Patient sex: M
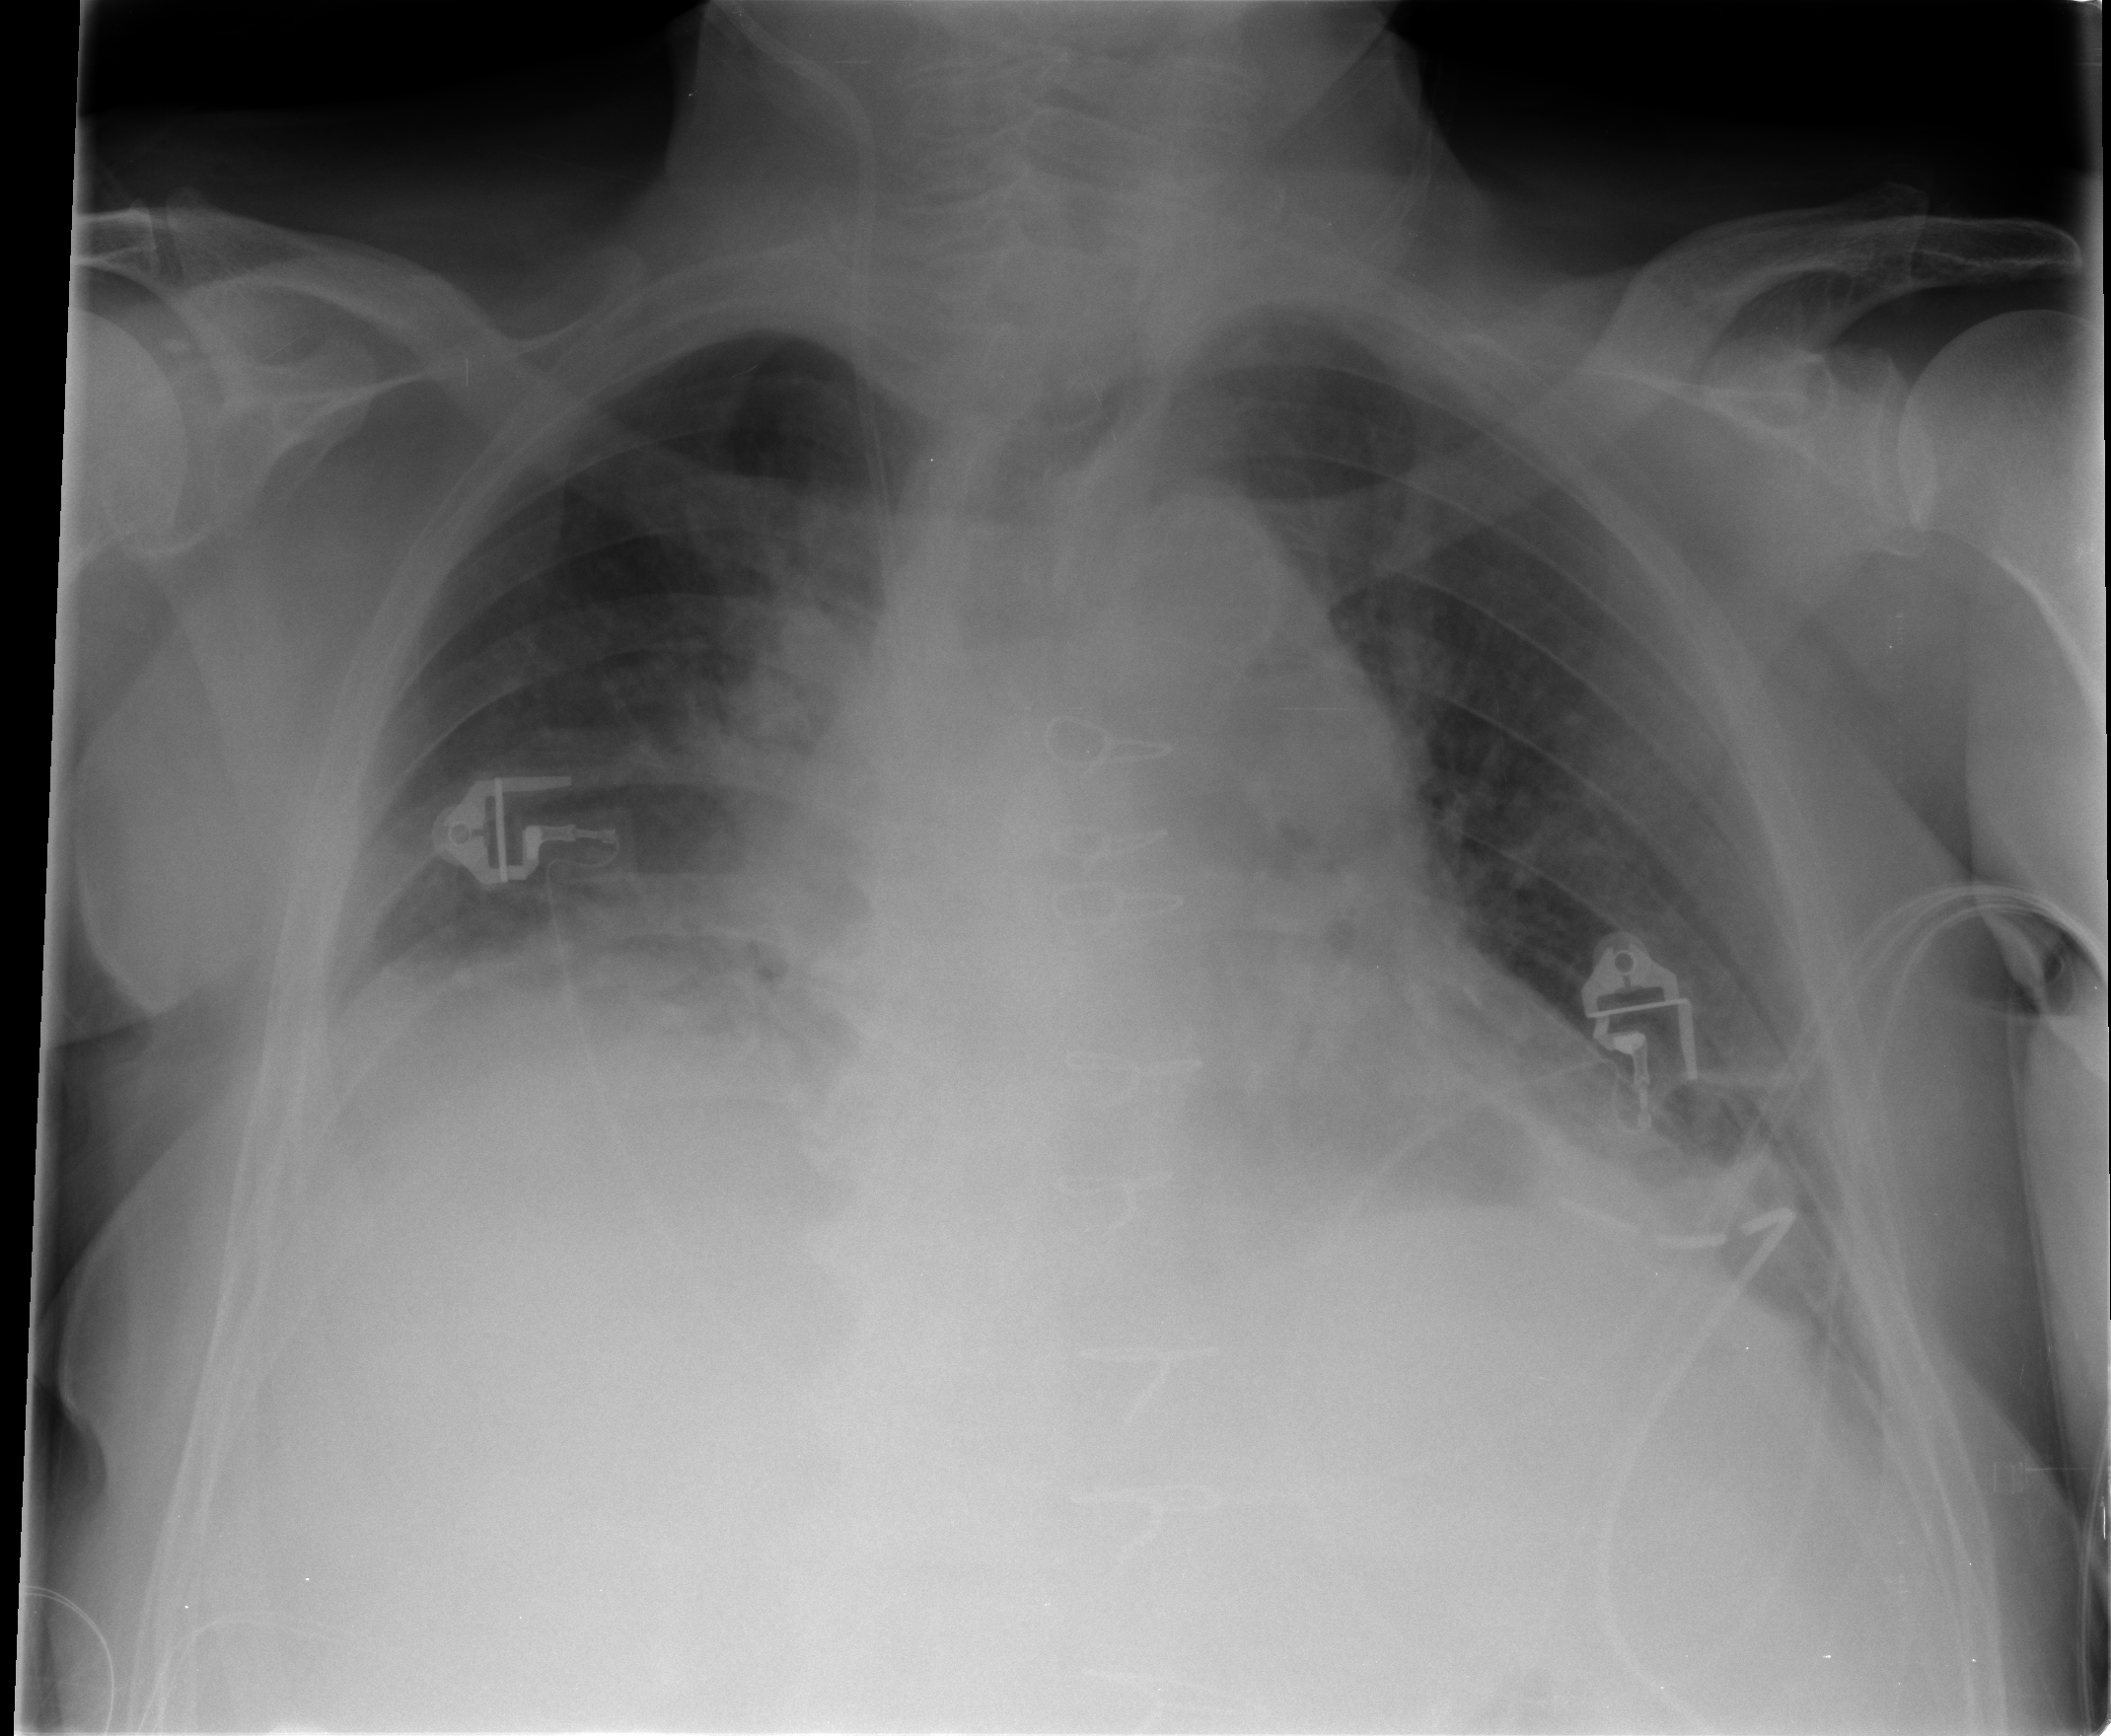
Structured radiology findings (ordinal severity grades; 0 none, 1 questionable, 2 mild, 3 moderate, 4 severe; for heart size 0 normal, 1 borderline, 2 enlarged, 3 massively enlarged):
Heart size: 2
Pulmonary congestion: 2
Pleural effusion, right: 2
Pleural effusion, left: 1
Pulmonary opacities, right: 1
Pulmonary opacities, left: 0
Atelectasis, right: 2
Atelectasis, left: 2